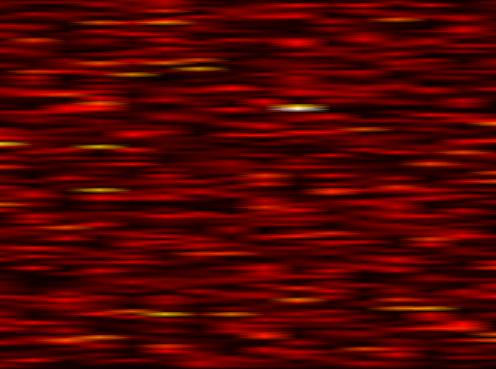
Label: OFDM